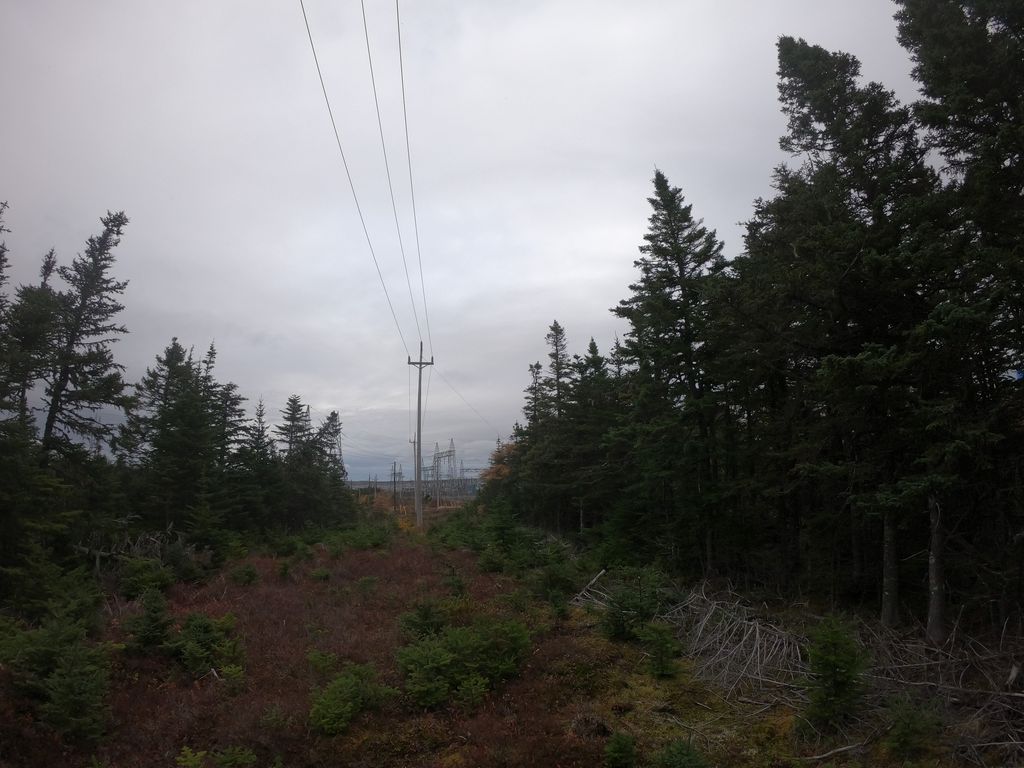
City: st_johns